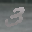
Label: 3